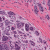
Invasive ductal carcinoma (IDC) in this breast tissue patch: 0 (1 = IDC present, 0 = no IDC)